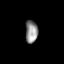
Tissue: lung
Cell type: T cells
Senescence score: 0.1273
Nuclear area (px): 268
Mean DAPI intensity: 146.213